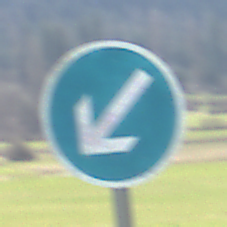
Verkehrszeichen: VorgeschriebeneVorbeifahrtLinks
Umgebung: Outdoor, Nature
Tageszeit: MorningAfternoon
Wetter: PartlyCloudy
Licht: Natural
Jahreszeit: NotSpecified
Kontrast: HighContrast